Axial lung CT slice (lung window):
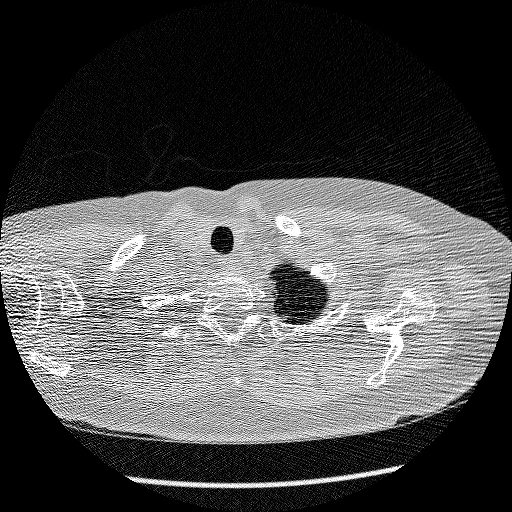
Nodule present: no